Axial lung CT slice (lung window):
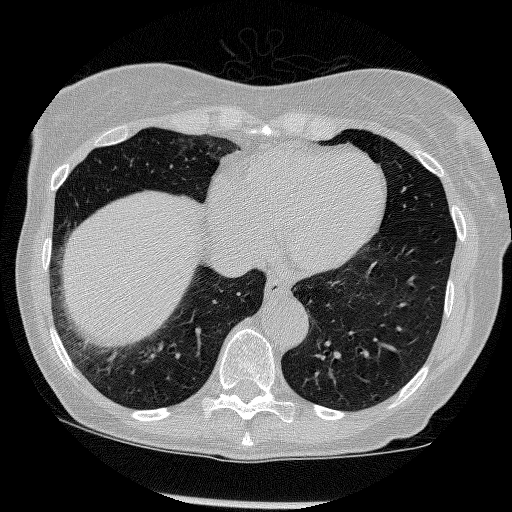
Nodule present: no